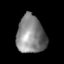
Tissue: lung
Cell type: Others
Senescence score: 0.2242
Nuclear area (px): 1059
Mean DAPI intensity: 132.24